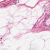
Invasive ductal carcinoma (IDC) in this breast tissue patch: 0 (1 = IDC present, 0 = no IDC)